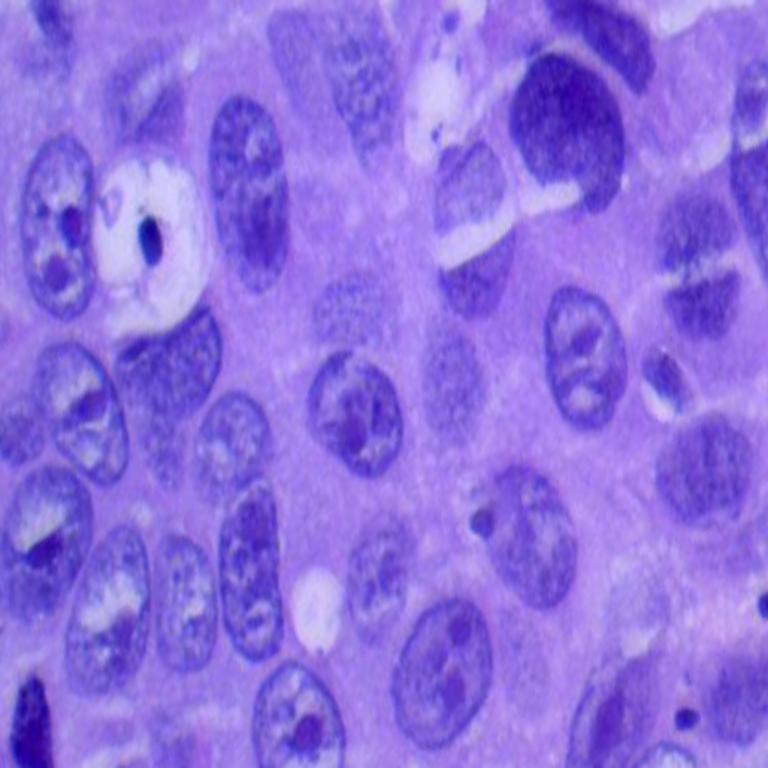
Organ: lung
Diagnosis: squamous carcinomas